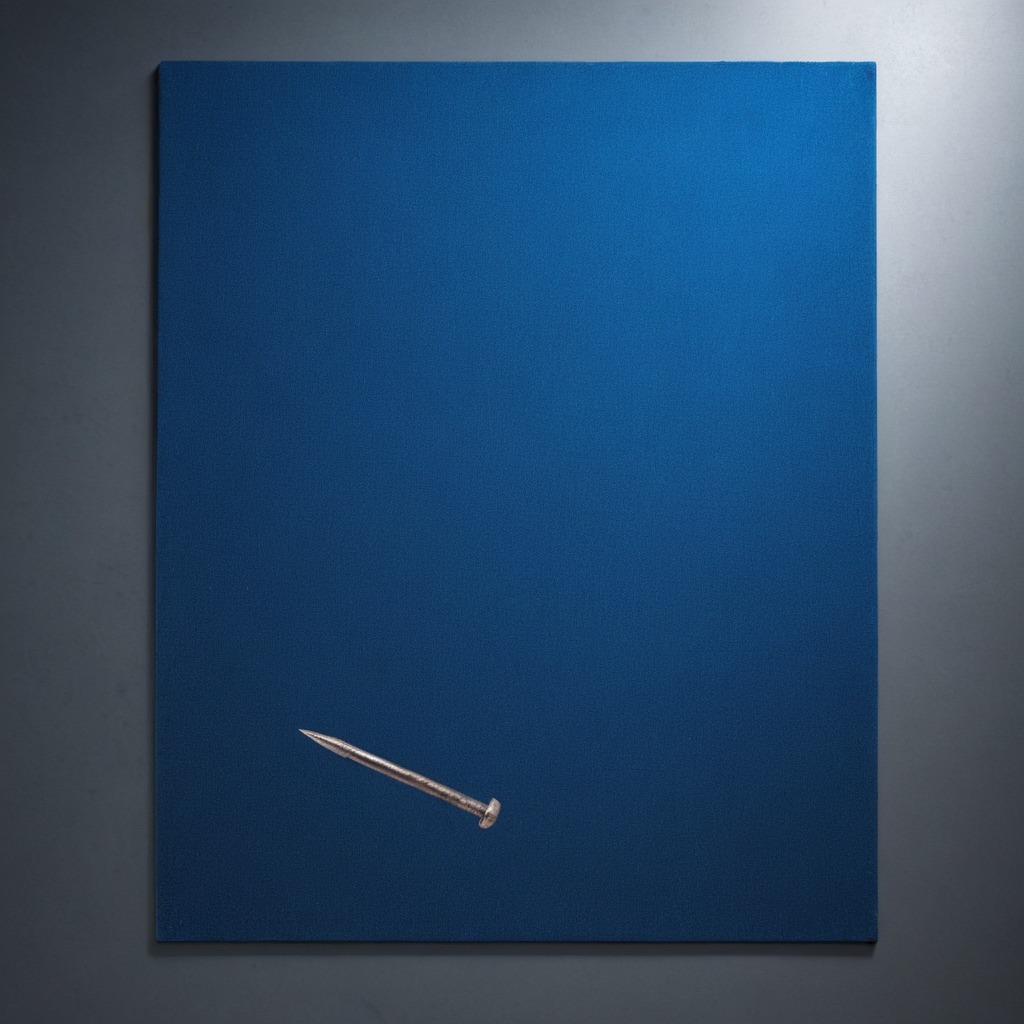
A nail is lying on the tabletop.